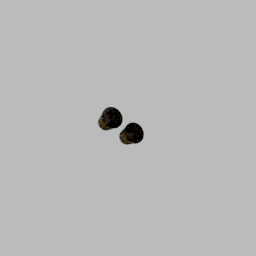
Label: nature